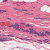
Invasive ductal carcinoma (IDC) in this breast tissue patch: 1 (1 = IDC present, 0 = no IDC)